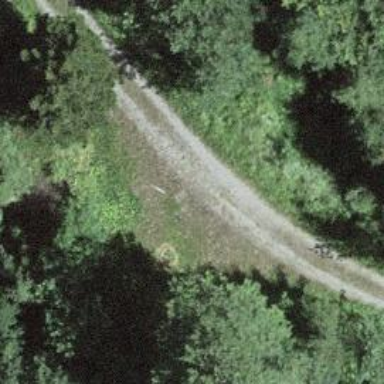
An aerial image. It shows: Dirt track with grade2 tracktype.